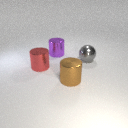
large purple metal cylinder to the left of large brown metal cylinder